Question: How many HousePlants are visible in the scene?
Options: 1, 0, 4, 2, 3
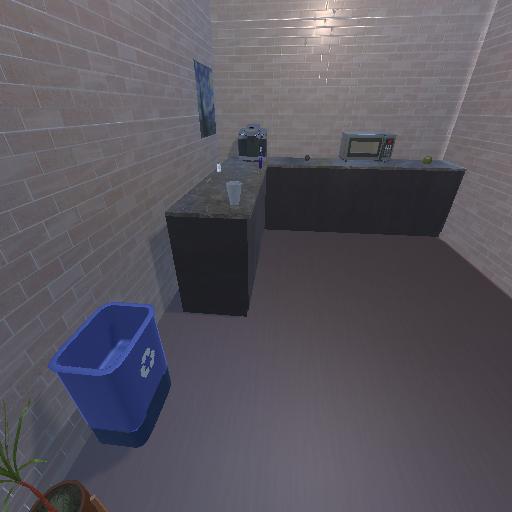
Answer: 1